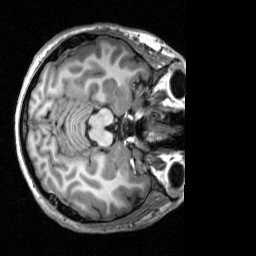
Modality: T1w
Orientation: axial
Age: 24
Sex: female
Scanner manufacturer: siemens
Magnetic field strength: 3 T
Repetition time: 2.53 s
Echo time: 0.00277 s